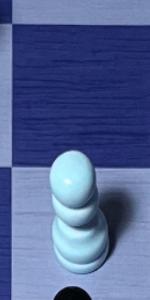
Label: Pawn_White